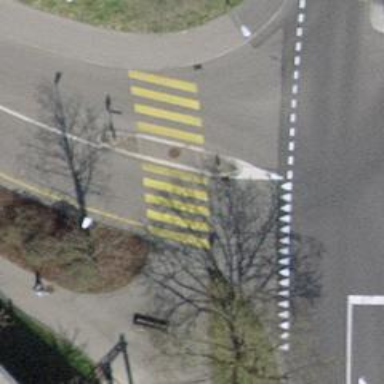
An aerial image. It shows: Kerb barrier.